Aerial crown-view tile of a tropical tree (Barro Colorado Island, Panama), acquired 20250818:
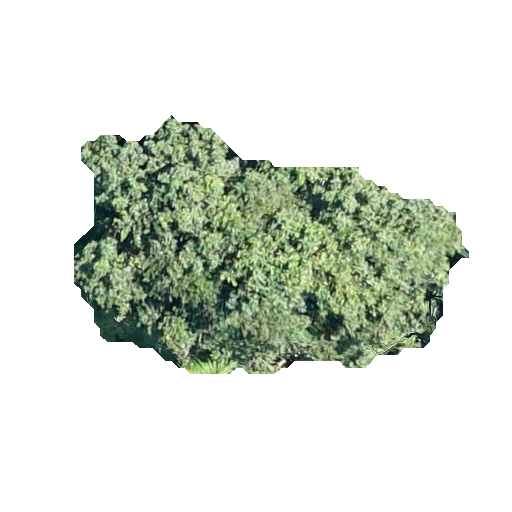
Species: Hieronyma alchorneoides
GBIF accepted scientific name: Hieronyma alchorneoides
Crown area: 102.407 m²